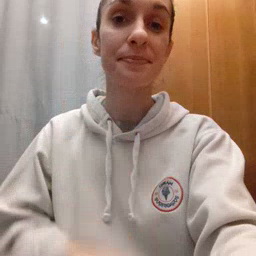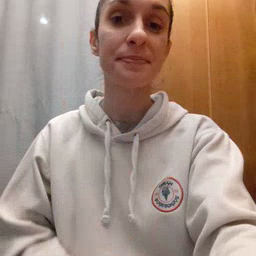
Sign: goose